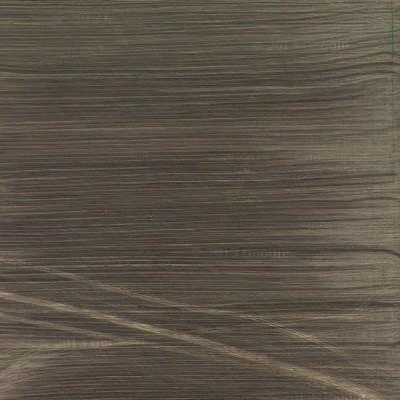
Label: bField